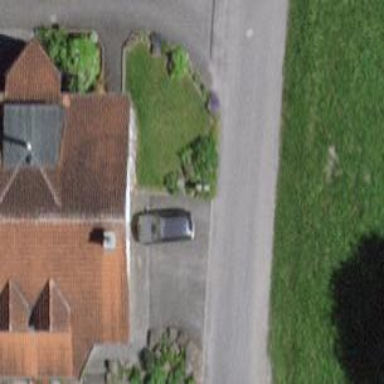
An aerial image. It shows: Simple house.